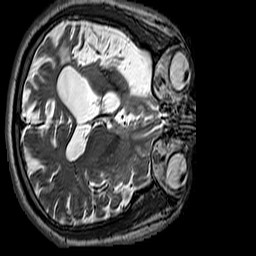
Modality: T2w
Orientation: axial
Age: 50
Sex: male
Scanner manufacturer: siemens
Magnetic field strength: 3 T
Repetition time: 3.2 s
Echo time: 0.212 s